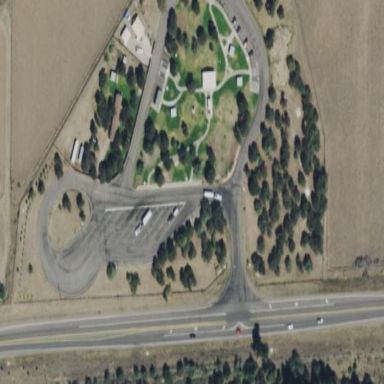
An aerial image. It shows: Rest area on the road.